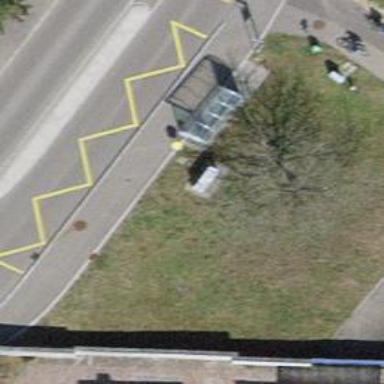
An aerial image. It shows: Post box is visible.